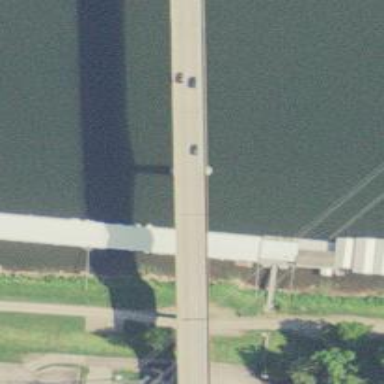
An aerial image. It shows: Primary highway bridge.